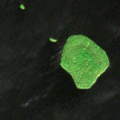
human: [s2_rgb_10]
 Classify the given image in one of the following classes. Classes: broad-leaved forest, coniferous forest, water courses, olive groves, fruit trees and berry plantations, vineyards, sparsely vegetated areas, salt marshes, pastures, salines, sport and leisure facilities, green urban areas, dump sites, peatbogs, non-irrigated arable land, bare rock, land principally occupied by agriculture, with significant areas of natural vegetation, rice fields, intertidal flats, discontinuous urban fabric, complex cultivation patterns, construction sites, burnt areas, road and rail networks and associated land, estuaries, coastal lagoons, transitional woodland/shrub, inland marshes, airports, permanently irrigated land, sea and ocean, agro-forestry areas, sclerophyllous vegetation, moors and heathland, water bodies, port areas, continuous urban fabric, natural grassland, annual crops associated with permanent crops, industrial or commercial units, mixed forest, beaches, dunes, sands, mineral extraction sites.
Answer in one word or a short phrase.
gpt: water bodies